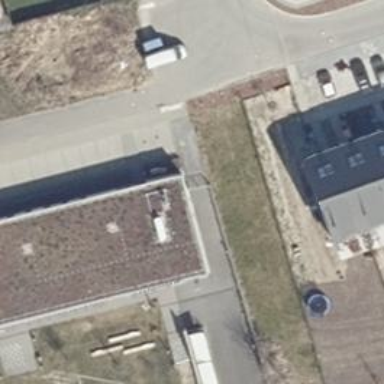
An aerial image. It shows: Building.